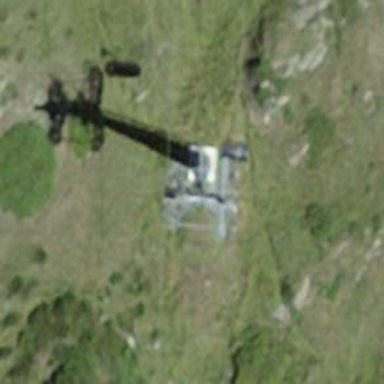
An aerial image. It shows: Pylon used for aerialway.